Question:
-
How can I check that if my line segment intersects my circle?
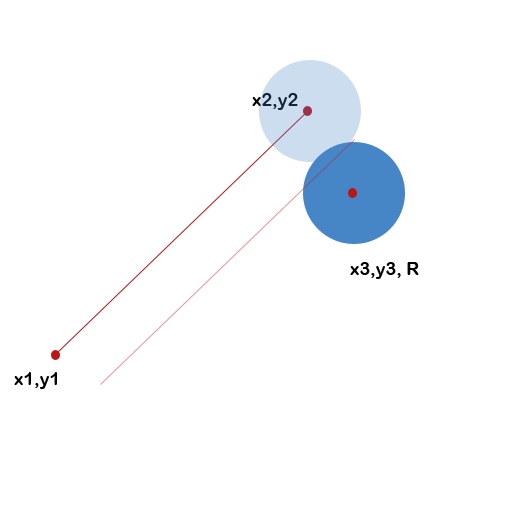
Answer: As a preliminary check, you can just calculate the distance between a point and a line using a cross product:
'''
(x1,y1) = p1, (x2,y2) = p2
(cx, cy) = c = circle center
delta = p2 - p1 (the difference vector)
unit = delta/norm(delta) (the unit vector along the line segment)
(c-p1) x unit = (cx-x1) * unity - (cy-y1) * unitx = d (distance of the circle center to the line)
'''
Note that 'd' has a direction (sign).
if 'd' is outside the range [-R,R], then the line segment can not intersect the circle.
If your line segments don't move around so much, you can save the unit vector for later reuse.
If the circle does indeed intersect with the line (as opposed to the line segment) it might still not intersect with the line segment. Check these three conditions:
- 'p1'- 'p2'- 'p1''p2'
'(unit . p1 < unit . c < unit . p2) or (unit . p2 < unit . c < unit . p1)' where '.' is vector dot product.
If none of these conditions hold, then they don't intersect.
You might also need to know where they intersect:
'''
perp = (-unity, unitx) (The perpendicular vector)
pclosest = perp * d + c (The point on the line closest to the circle center)
dline = sqrt(R^2 - d^2) (The distance of the intersection points from pclosest)
i{1,2} = +-dline * unit + pclosest
'''
You obviously need to check separately whether 'i{1,2}' lie between 'p1' and 'p2', just like we did in the third condition above.